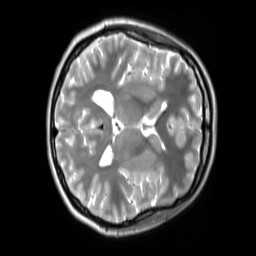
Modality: T2w
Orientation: axial
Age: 22
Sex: female
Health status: ill
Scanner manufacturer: siemens
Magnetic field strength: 3 T
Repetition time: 2.8 s
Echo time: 0.326 s